Question: How is it possible that the result of 'A*(A\D)' below is not equal to 'D' ?

It should yield 'D' - here is an extract of the Octave documentation :
> Systems of linear equations are ubiquitous in numerical analysis. To
solve the set of linear equations Ax = b, use the left division
operator, '\u2019: x = A \ b
Below is the code for those who want to try it:
'''
A = [1,1,1;0,0,0;2,1,2;2,1,2;3,5,6]
D = [1;2;3;4;5]
% A is of rank 3:
rank(A)
% therefore the system Ax=D has a unique solution
x = A\D
% but Octave has not given the good solution:
A*x
'''
Somebody says me that Matlab yields exactly the same result.
After having read the answers, let me point where I did a serious mistake: the claim is absolutely wrong ! By the way the piece of documentation shown above is quite disconcerting.
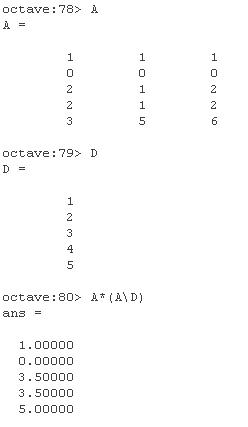
Answer: 'A' has 5 rows, and so is 'D'. Both of them have 3 columns. Therefore, you have an overdetermined system of 5 equations with 3 variables. In most of the cases, it means that you cannot solve the equations exactly, because you have too many constraints.
Once you do
'''
x = A\D;
'''
you get the least squares solution.
'''
0.8333
-1.5000
1.6667
'''
What is this solution? It is a solution that minimizes the sum of squares of errors. Let's calculate the error:
'''
r = A*x-D;
totalError = sum( r.^2);
'''
It means that you will not be able to find any 'x' such that 'sum(sqr(A*x-D))' has smaller error.
Small remark : In your case, you also have a row of zeroes - which causes the actual number of equations to become 4
Let's take a look again at 'A*(A\D)':
'''
>> A* (A\D)
ans =
1.0000
0
3.5000
3.5000
5.0000
'''
That looks familiar! Very close to [1;2;3;4;5]. The first and the last rows are the same. The second is zero, because you put a line of zeros. In the 3rd and 4th rows, you had exactly the same lines in A, but different value in B, that corresponds to
'''
2*x+ 1*y + 2*z = 3;
2*x+ 1*y + 2*z = 4;
'''
And you've got their average! It makes sense, because the average is the value that minimizes the sum of distances to 3 and 4.
---
Here is a simpler example, suppose you want to solve the following system of equations:
'''
x = 1;
x = 2;
'''
Obviously, 'x' cannot be '1' and '2' at the same time. The solution that minimizes the sum of squares of errors is '1.5'
'''
A = [1;1];
b = [1;2];
A
ans =
1.5000
'''